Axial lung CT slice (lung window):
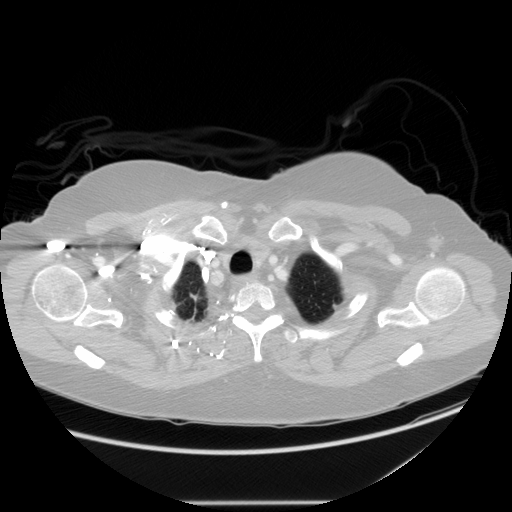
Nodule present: no